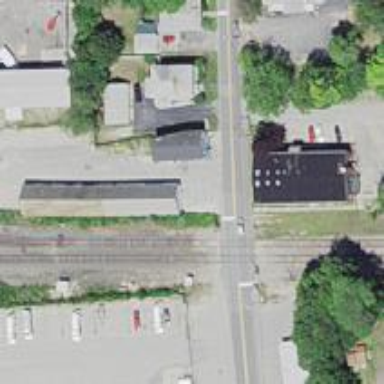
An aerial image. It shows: Railway siding for service.